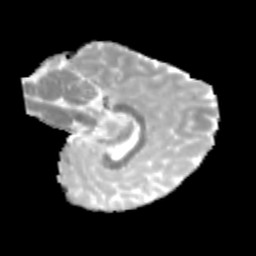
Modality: MD
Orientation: sagittal
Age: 10
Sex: female
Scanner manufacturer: siemens
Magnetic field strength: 3 T
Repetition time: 3.8 s
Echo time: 0.07 s